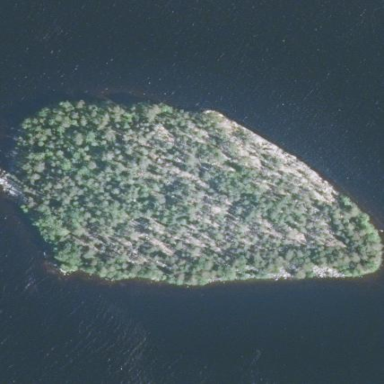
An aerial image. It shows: Island covered in forest.